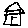
Label: house